高三 · 逻辑题
商家生产一种产品, 需要先进行市场调研, 计划对北京、上海、广州三地进行市场调研, 待调研结束后决定生产的产品数量, 下列四种方案中最可取的是 ( )
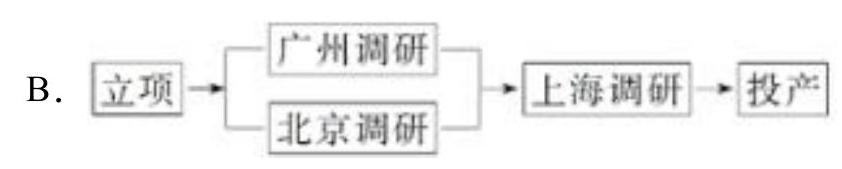
A. 立项 $ightarrow$ 广州调研 $ightarrow$ 北京调䂰 $ightarrow$ 上海调研 $ightarrow$ 投产C. 立项 $ightarrow$ 上海调研 $ightarrow \stackrel{	ext { 广州调研 }}{	ext { 北京调研 }} ightarrow$ 投产D. 立项 $ightarrow \begin{gathered}	ext { 北京调研 } \ 	ext { 广州调研 } \ 	ext { 上海调研 }\end{gathered} ightarrow$
答案: D
解析: 方案 A. 立项一派出调研人员先后赴广州、北京、上海调研, 待调研人员回来后决定生产数量;方案 B. 立项一派出调研人员先齐头并进赴广州、北京调研, 结束再赴上海调研, 待调研人员回来后决定生产数量;方案 C. 立项 $ightarrow$ 派出调研人员先赴上海调研, 结束后再齐头并进赴广州、北京调研, 待调研人员回来后决定生产数量;方案 D．立项 $ightarrow$ 派出调研人员齐头并进赴三地搞调研，以便提早结束调研，尽早投产，通过四种方案的比较, 方案 D 更为可取, 故选 D